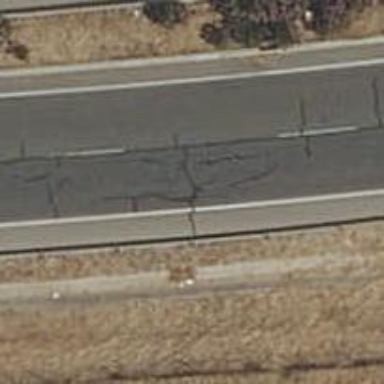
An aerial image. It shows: Asphalt road classified as primary highway.